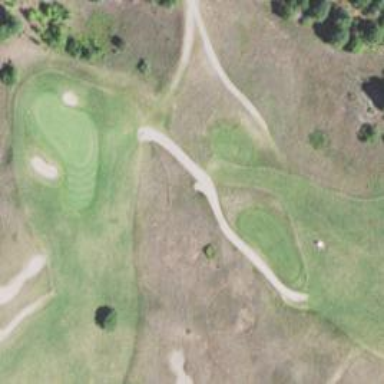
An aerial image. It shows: Service road used as golf cart path.